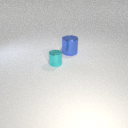
small cyan metal cylinder to the left of large blue metal cylinder